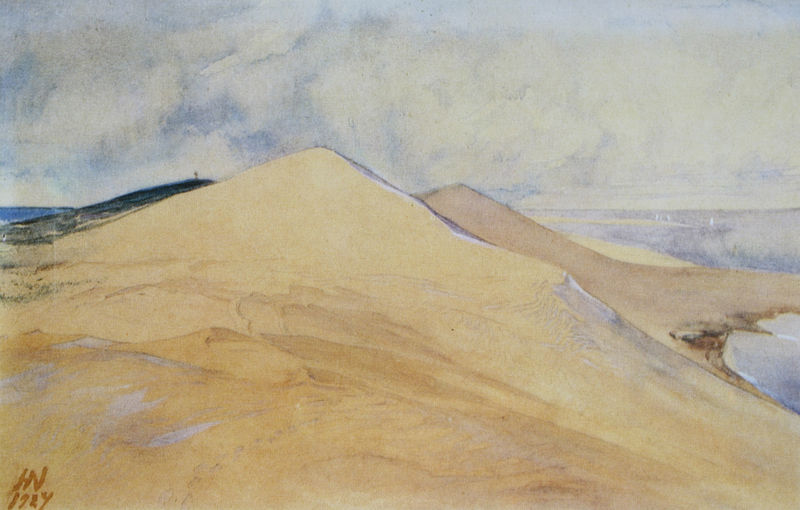
Titel: Hohe Düne bei Nidden
Künstler: Helene Neumann
Institution: (Privatarchiv)
Schlagwörter: blau, himmel, meer, schatten, wasser, wolken, aquarell, gelb, landschaft, sand, see, ufer, grau, schwarz, beige, expressionismus, signatur, ferne, horizont, hügel, weite, insel, turm, segel, düne, dünen, wüste, bucht, leuchtturm, hmmel, nolde, dühnen, 1924